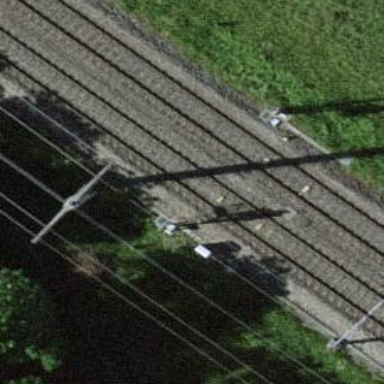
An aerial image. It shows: Railway signal.